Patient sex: M
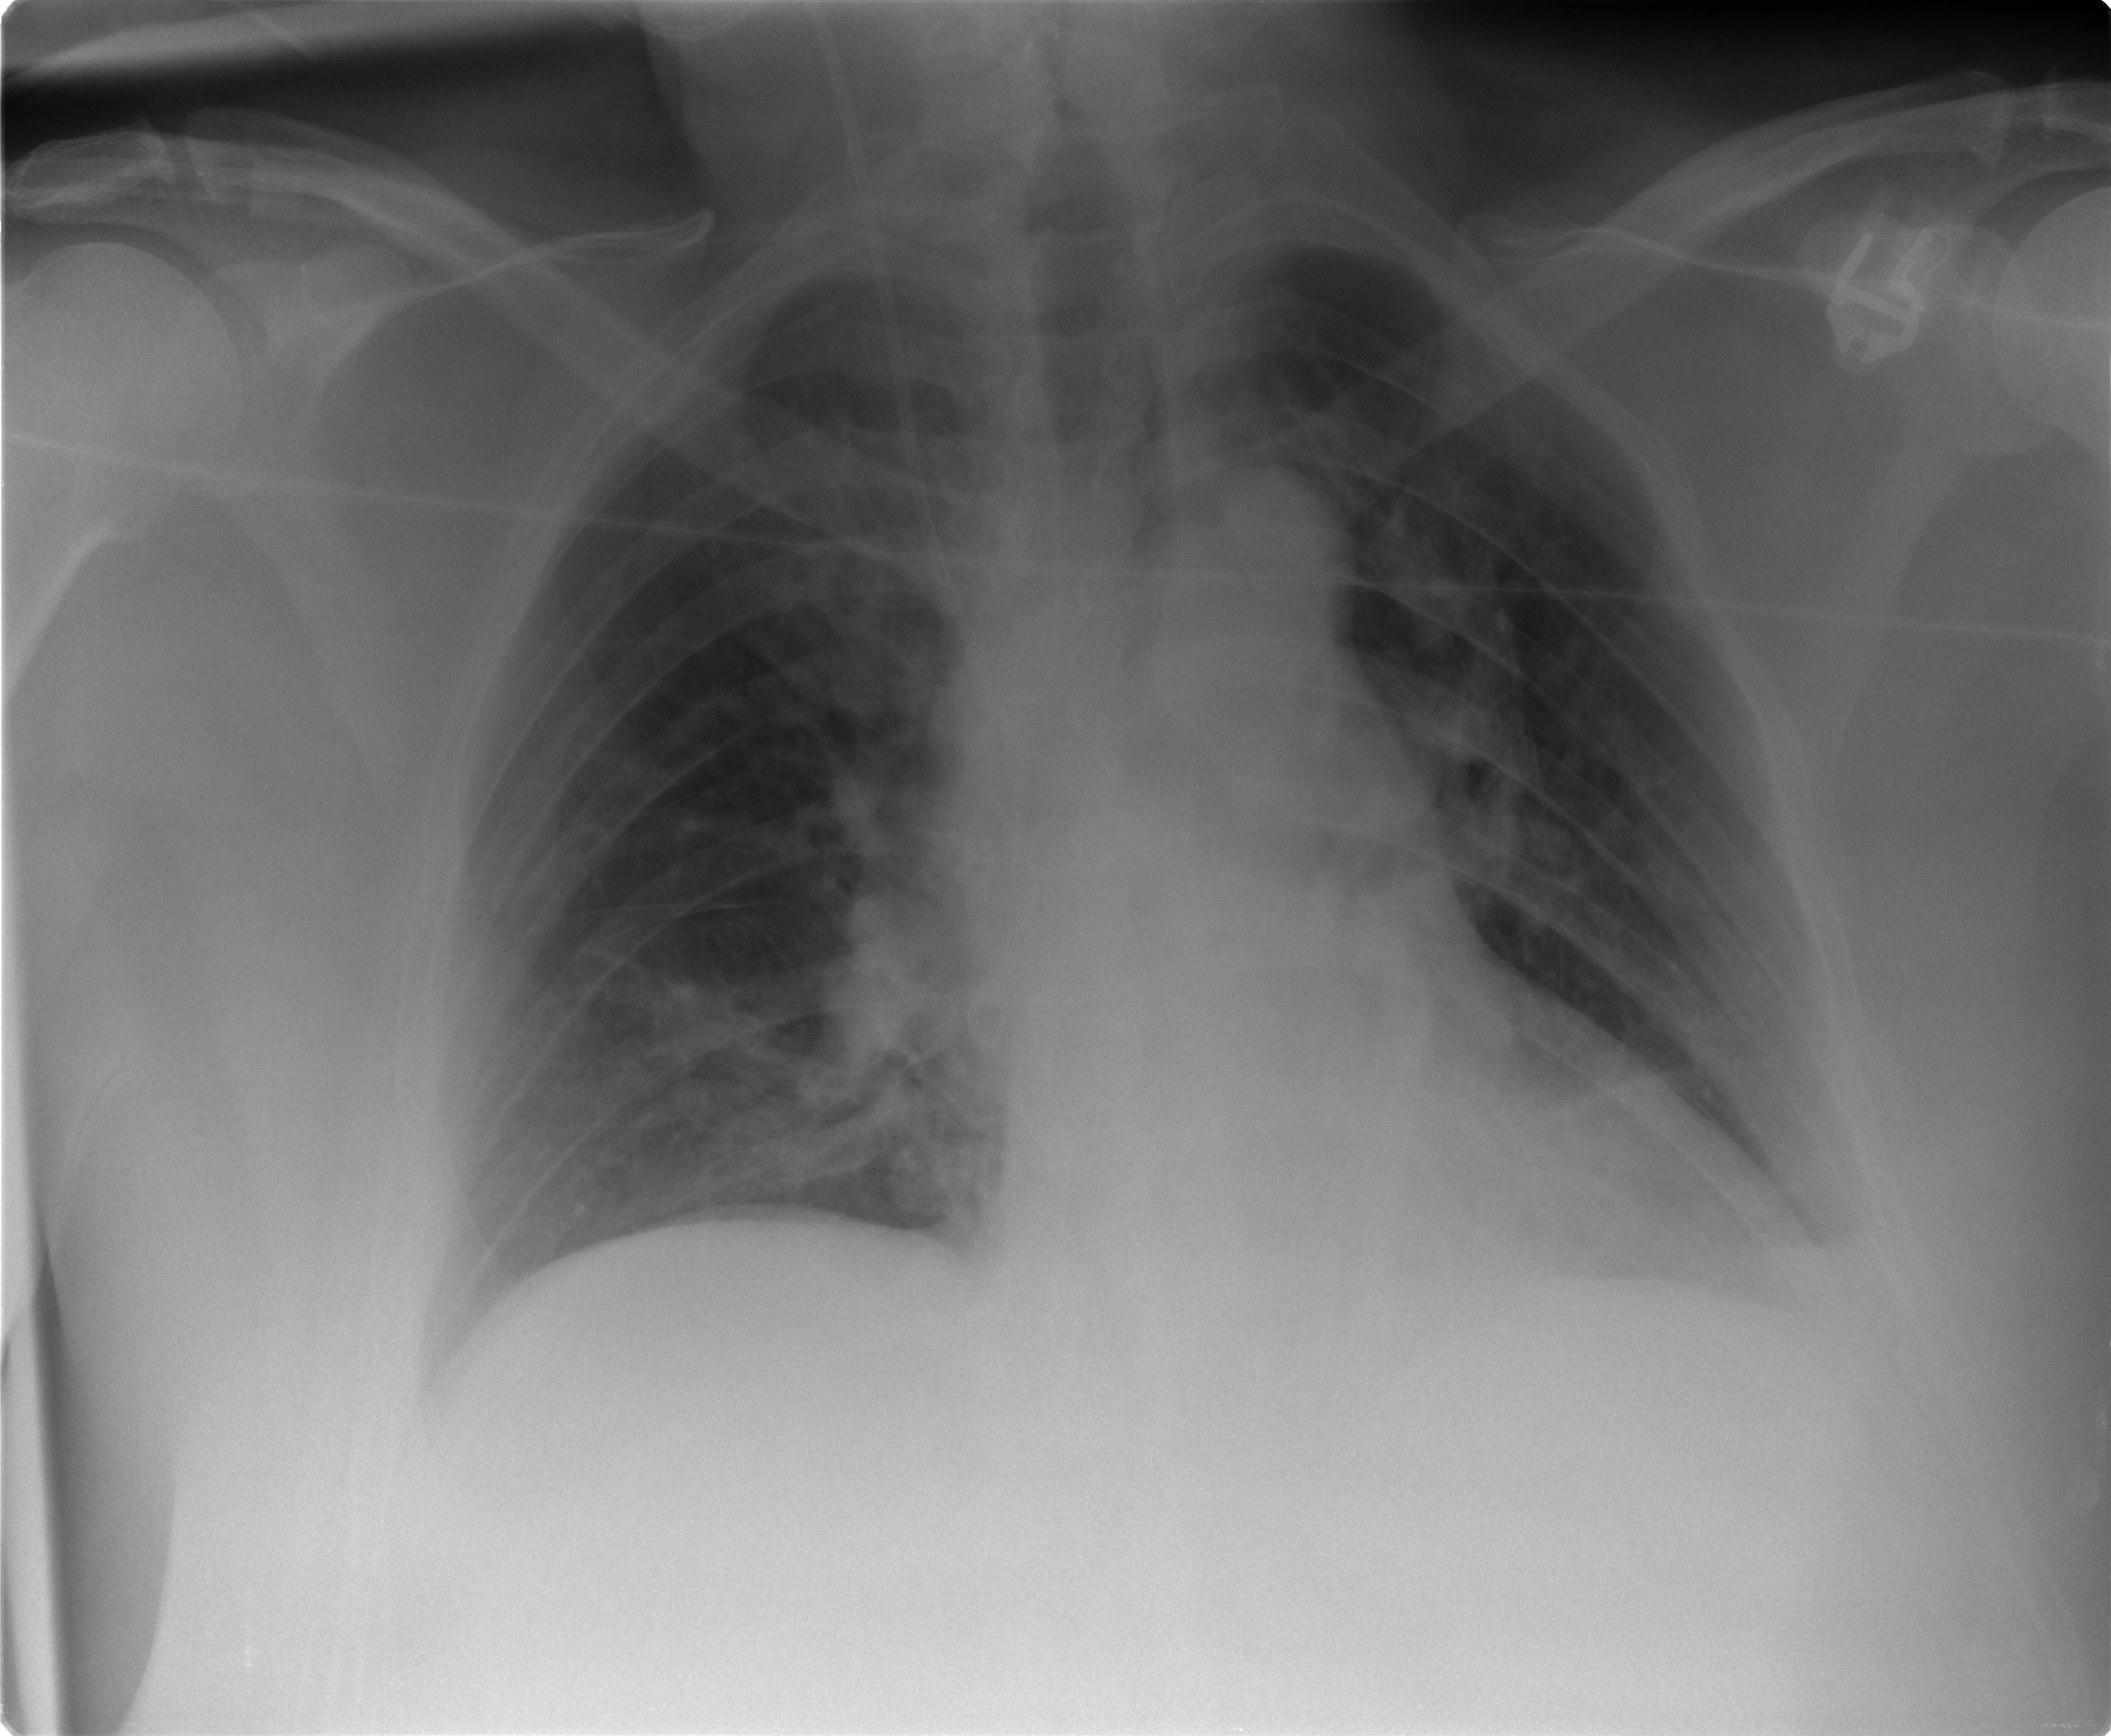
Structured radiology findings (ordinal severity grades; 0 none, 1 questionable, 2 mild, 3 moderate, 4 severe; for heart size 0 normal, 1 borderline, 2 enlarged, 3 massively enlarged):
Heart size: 1
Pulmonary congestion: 1
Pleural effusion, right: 0
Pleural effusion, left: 2
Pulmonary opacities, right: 1
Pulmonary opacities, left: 0
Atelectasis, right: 0
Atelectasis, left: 0